Question: I was wondering if anybody knows what does the grey color stands for in the Frame Timeline panel in Scout.

It is explained what are: blue, green, yellow and orange colors, but I can't find what does the grey is for? Other, non-flashplayer events? It is almost always higher than any other columns and often higher than my FPS limit so I was wondering if it is something that slows down my apps performance and if I can affect it.
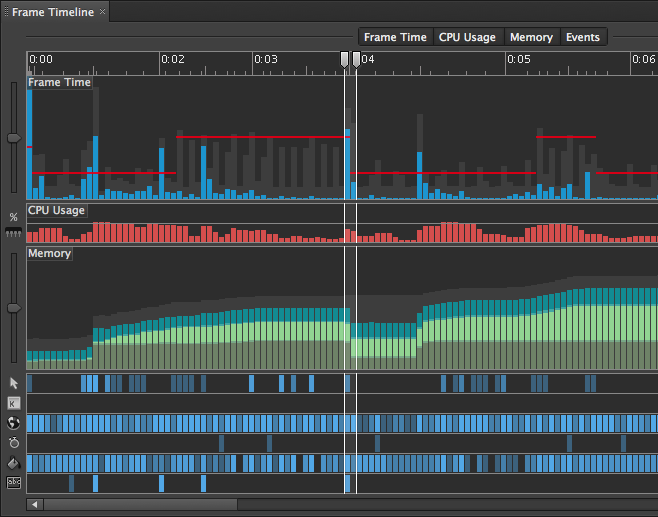
Answer: Usually, it represents 'inactive' times between AVM's next time slice is processed. mostly consists of waiting GPU for rendering (only in rendermode=gpu or rendermode=direct) after uploading all data to GPU, or simply waiting for next frame, etc.
With proper load balance, the grey portion of frame time won't hurt your app's performance.